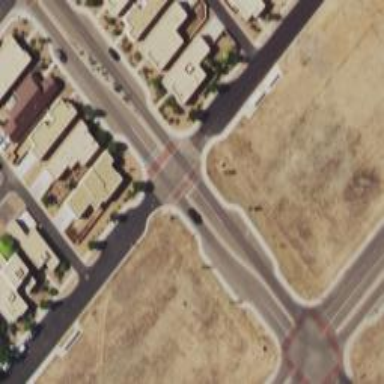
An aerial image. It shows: Uncontrolled road crossing with markings in the form of lines.